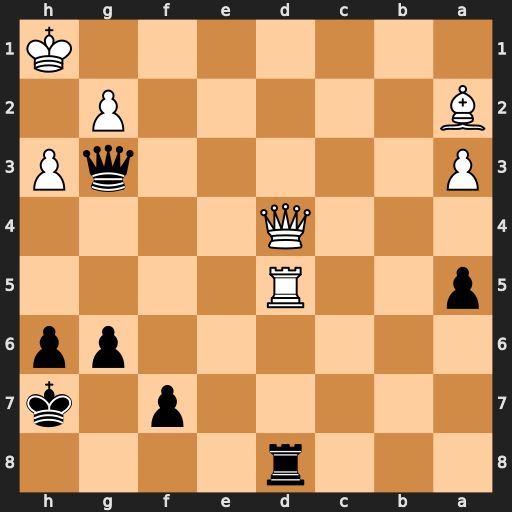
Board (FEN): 3r4/5p1k/6pp/p2R4/3Q4/P5qP/B5P1/7K
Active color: b
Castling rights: -
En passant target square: -
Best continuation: Re8 Qg1 Re1 Rd1 Rxg1+